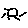
Label: sun